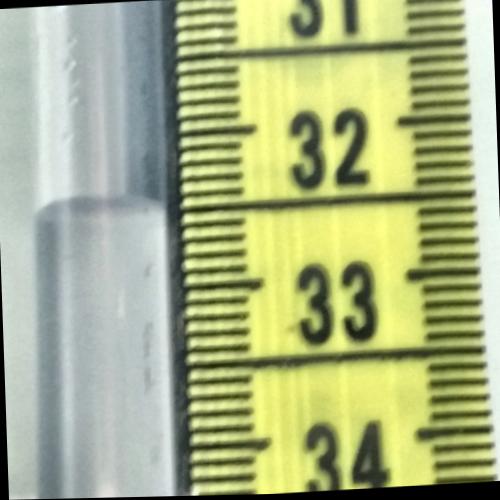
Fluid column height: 32.5 cm